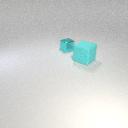
large cyan rubber cube in front of small cyan metal cube